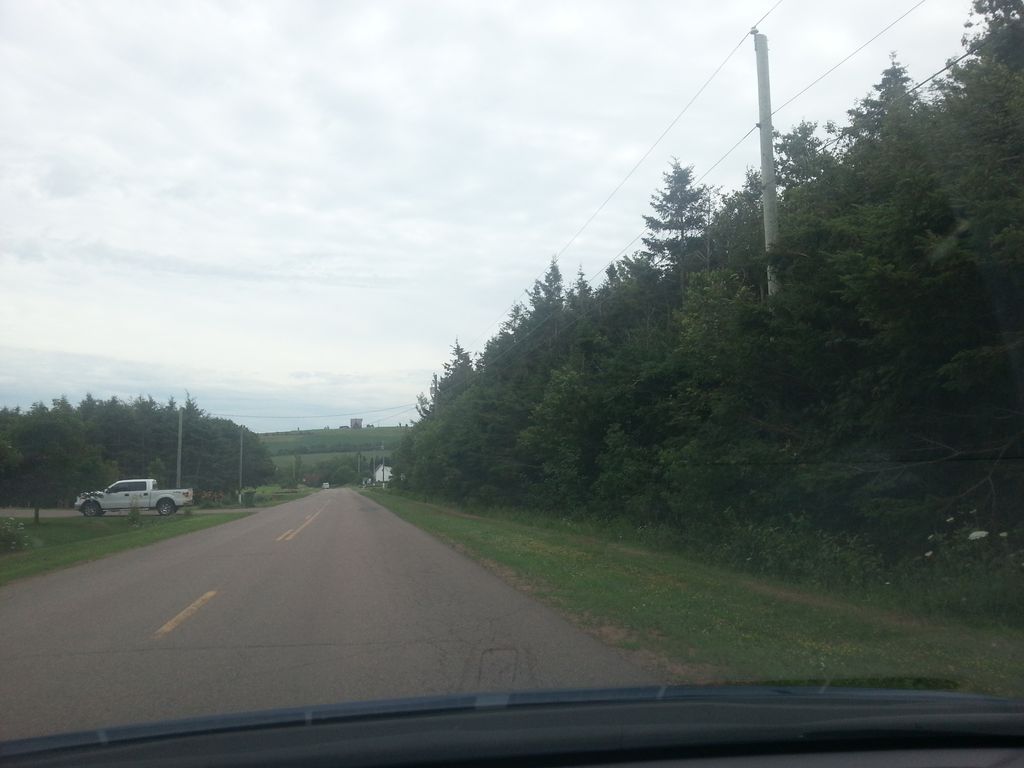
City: charlottetown